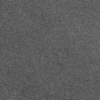
Label: dusty